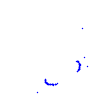
Particle: kaon